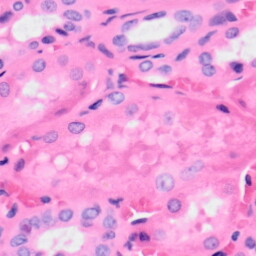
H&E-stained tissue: Kidney